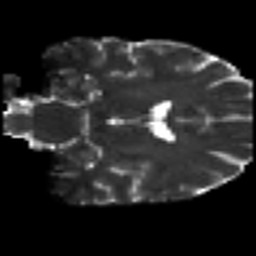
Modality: T2w
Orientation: coronal
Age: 50
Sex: female
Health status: ill
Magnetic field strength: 3 T
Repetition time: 8.4 s
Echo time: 0.0926 s